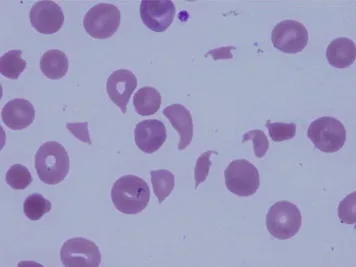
Fragmented red cell had appeared in the peripheral blood and presented severe hemolytic anemia.
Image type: pathology (gram)